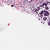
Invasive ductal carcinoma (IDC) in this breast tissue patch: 1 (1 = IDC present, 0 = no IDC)